Question: Within posterous when you hover on an image it displays a box enabling the user to download or view the full size image. Here is the example of how this should work.

I am trying to find out why this does not work in the theme I created <URL>. Any and all help would be greatly appreciated.
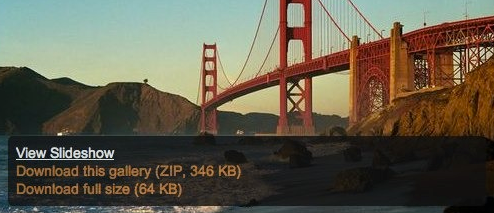
Answer: I took a quick look at your code. The span that's supposed to show up; 1 has no id associated with it and two is not showing when you hover over the image. Make sure your javsacript is correct. I think it is most likely being referenced wrong.
'''
<span id="" class="show">
<div id="-dl3" style="font-size: 14px; position: absolute; right: 10px; bottom: 0px;">
<div id="-dl2" class="posterousGalleryLink" style="font-size: 14px; display: none;">Download this gallery (ZIP, null KB)</div>
</span>
'''